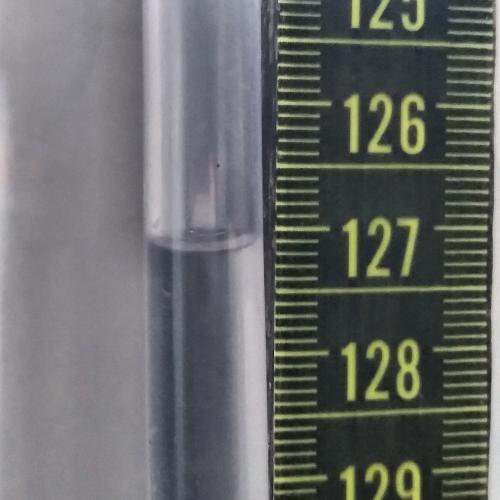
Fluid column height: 127.1 cm